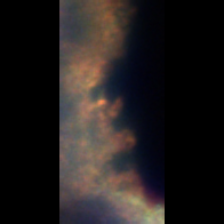
Taxon: Unknown_full_image
Group: Unknown